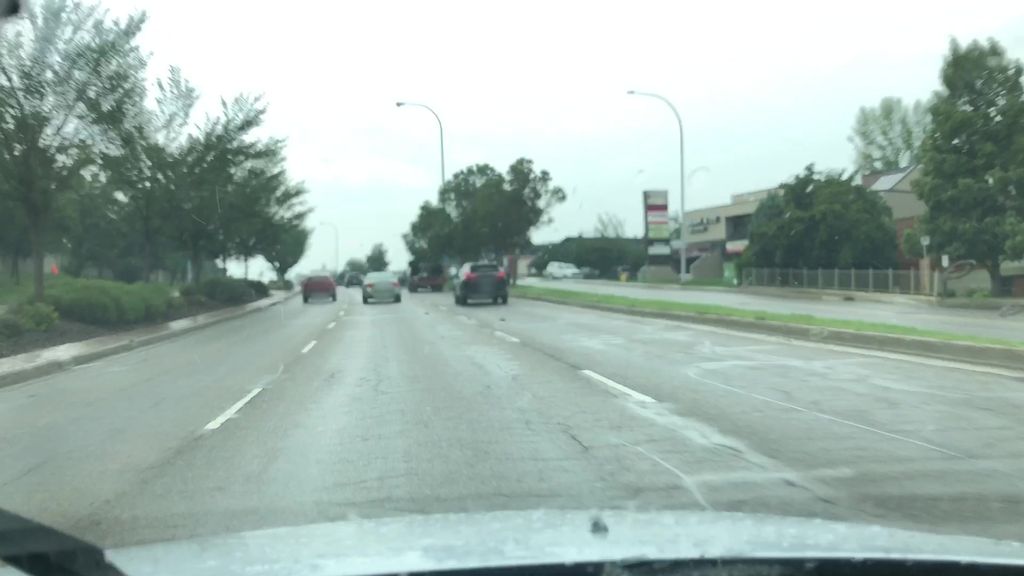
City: edmonton